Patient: sex F, age 68
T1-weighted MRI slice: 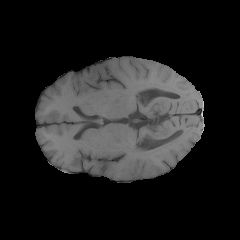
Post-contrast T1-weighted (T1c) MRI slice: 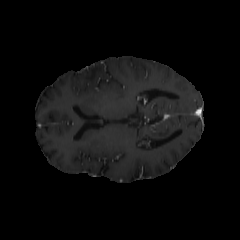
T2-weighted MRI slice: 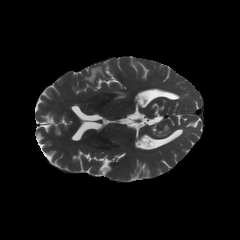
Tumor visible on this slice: yes
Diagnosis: Glioblastoma, IDH-wildtype
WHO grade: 4